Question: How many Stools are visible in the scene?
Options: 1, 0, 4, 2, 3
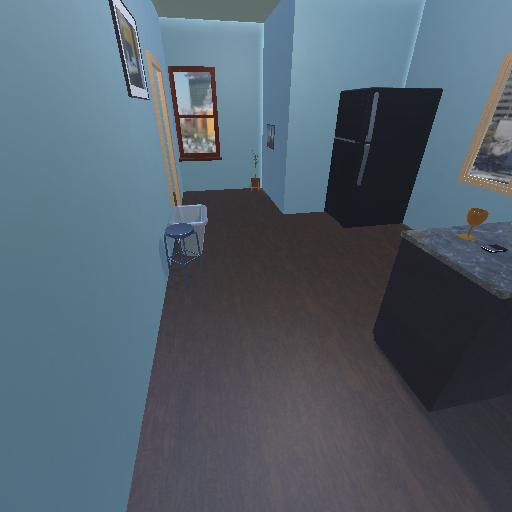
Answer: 1